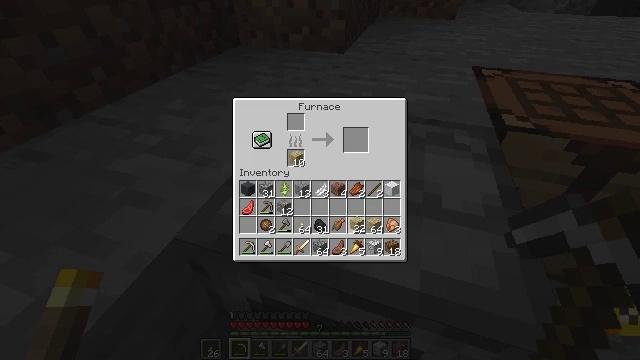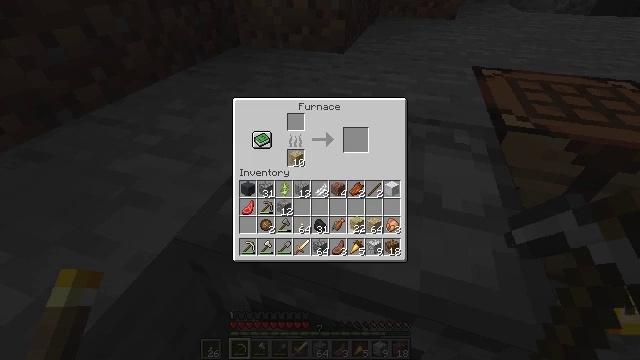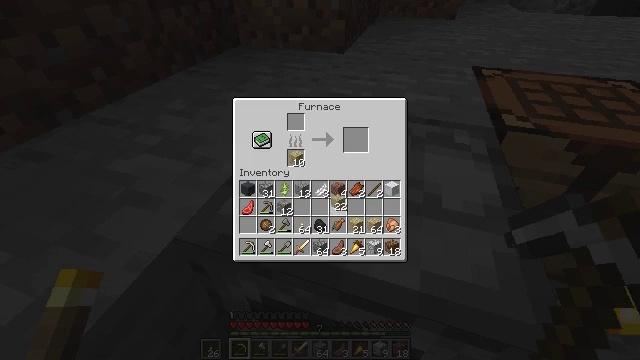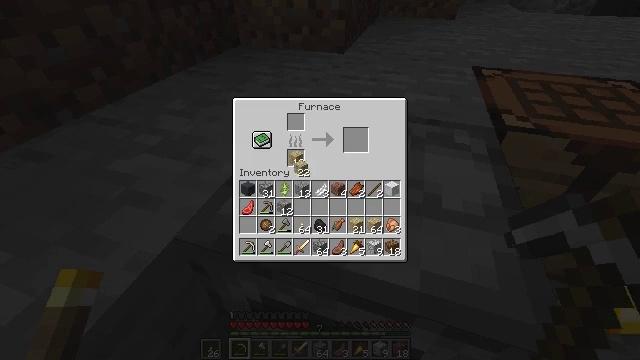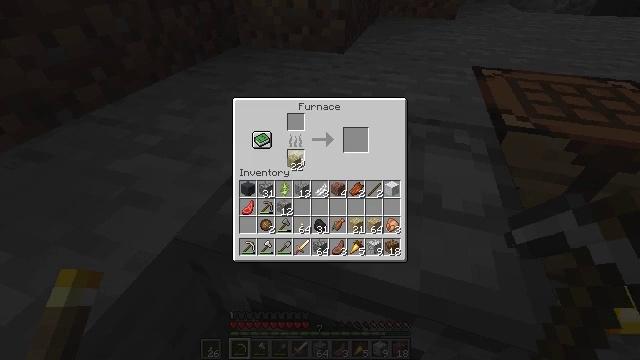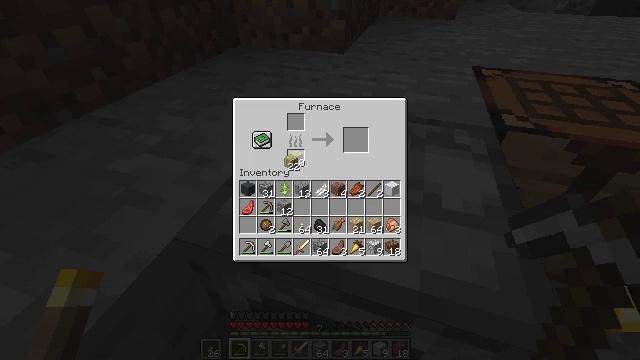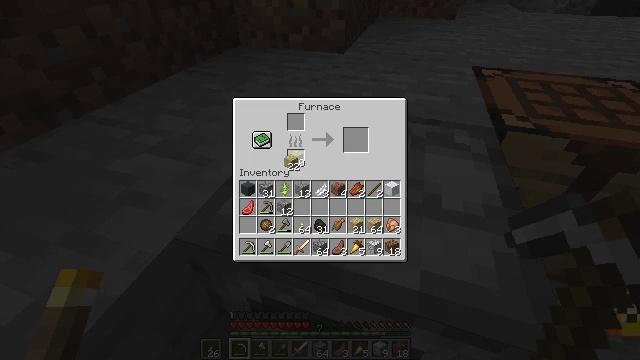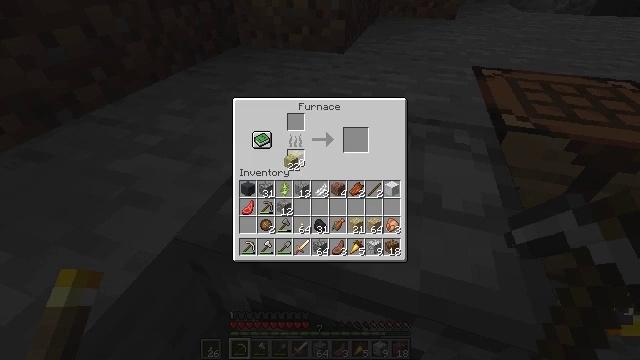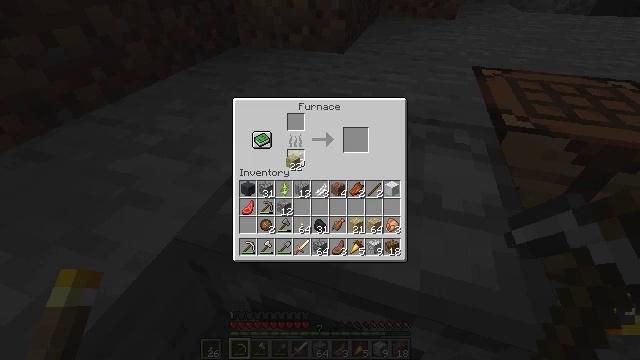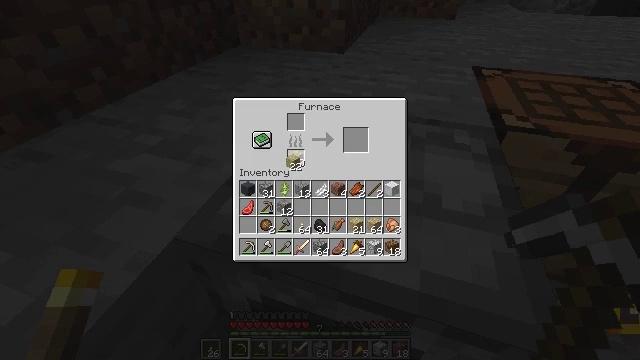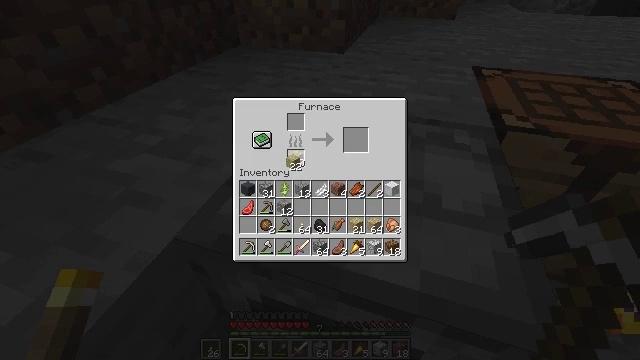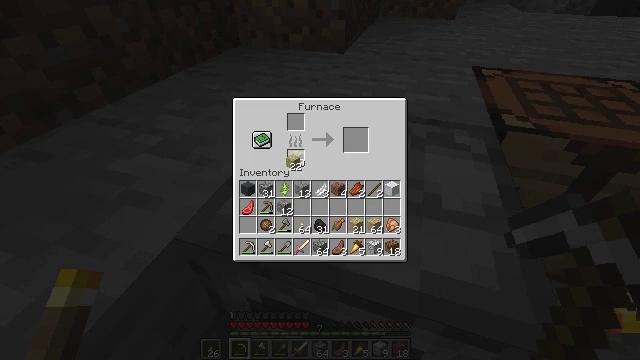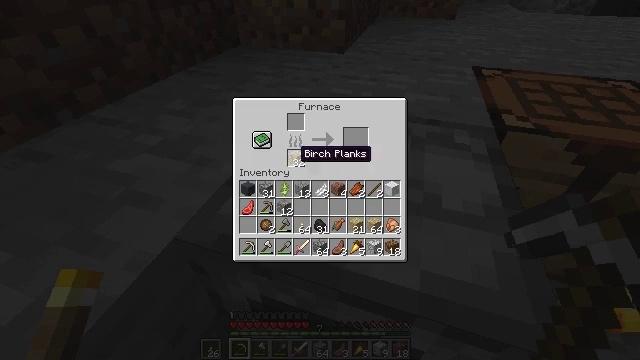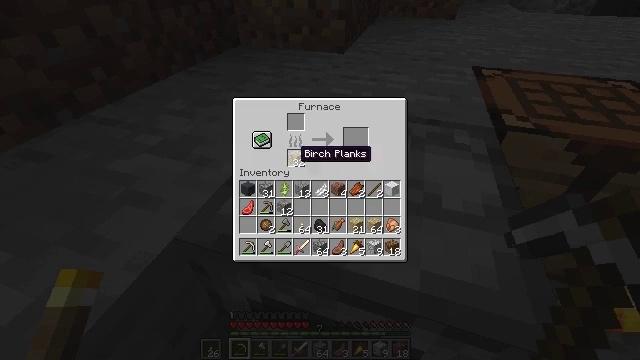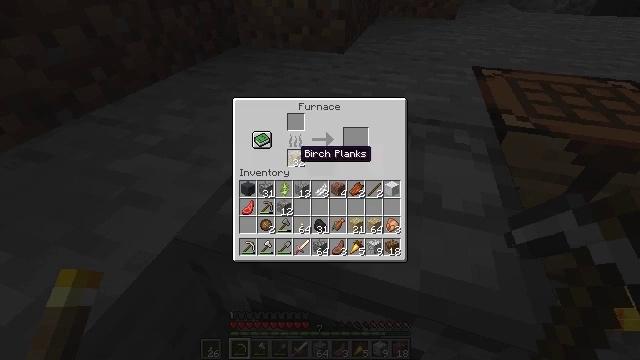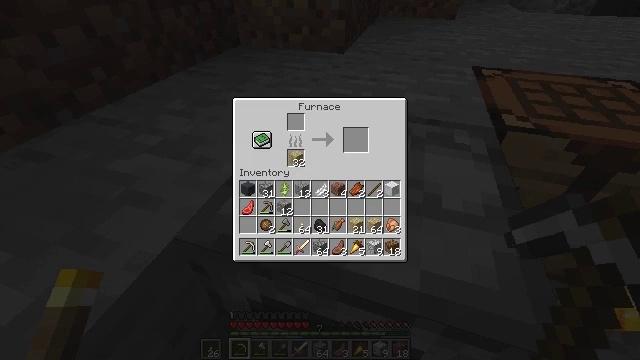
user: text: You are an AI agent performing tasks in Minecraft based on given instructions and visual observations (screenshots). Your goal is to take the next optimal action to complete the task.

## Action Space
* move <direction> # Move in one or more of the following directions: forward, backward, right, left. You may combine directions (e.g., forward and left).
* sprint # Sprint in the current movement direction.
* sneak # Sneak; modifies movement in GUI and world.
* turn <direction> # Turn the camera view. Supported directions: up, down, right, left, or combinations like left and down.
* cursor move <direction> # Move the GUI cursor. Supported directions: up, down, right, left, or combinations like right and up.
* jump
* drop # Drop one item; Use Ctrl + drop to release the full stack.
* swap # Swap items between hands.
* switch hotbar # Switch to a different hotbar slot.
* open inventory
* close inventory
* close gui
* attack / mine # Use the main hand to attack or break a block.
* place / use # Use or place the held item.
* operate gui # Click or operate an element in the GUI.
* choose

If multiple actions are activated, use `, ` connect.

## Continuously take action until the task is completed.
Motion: motion action
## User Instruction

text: Combat the chicken.
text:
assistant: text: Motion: no_op
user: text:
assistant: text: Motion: cursor move left and up
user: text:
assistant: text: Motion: cursor move left and up
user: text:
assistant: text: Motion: cursor move left
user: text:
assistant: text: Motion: no_op
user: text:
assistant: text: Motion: no_op
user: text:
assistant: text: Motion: no_op
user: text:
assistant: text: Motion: no_op
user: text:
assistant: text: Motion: no_op
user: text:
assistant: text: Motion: operate gui
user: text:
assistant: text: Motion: operate gui
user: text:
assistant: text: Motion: no_op
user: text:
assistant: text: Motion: no_op
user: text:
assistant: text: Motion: no_op
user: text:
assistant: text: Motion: cursor move right and up
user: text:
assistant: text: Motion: cursor move right and up
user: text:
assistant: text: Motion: no_op
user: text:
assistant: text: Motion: cursor move down
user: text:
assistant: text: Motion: cursor move down
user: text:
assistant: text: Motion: cursor move down
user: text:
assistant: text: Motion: no_op
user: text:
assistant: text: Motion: no_op
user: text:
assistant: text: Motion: cursor move left
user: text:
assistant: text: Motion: cursor move left and up
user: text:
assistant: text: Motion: no_op
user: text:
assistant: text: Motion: no_op
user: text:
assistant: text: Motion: no_op
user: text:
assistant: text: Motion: cursor move down
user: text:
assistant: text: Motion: no_op
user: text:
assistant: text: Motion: cursor move down